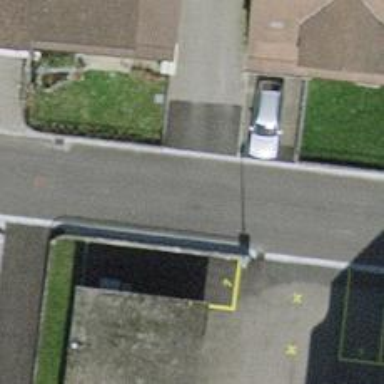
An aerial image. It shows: Residential road with asphalt surface and no sidewalks.